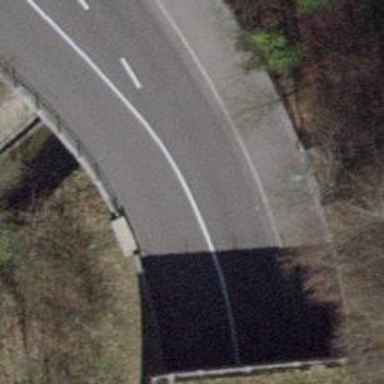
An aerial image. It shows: Secondary road with asphalt surface and cycle track on the right side.